Question: I have a problem with my website. It's based on PHPBB3 Forum and I need solution for this problem: People can't see scrollbars in all components on my website. The scrollbar itself exists but it's invisible, like his opacity is somehow set to 0. For instance, there is no visible scrollbars on shoutbox in this screenshot, but you can still scroll by grabbing this white space and dragging it up and down (like having an invisible scrollbar xd):

On Firefox everything is fine, but on Chrome and Opera( and engine) is not.
I don't know what possibly can make this, so I'm searching for some solution.
Thanks in advance for any help.
Best regards,
Areen.
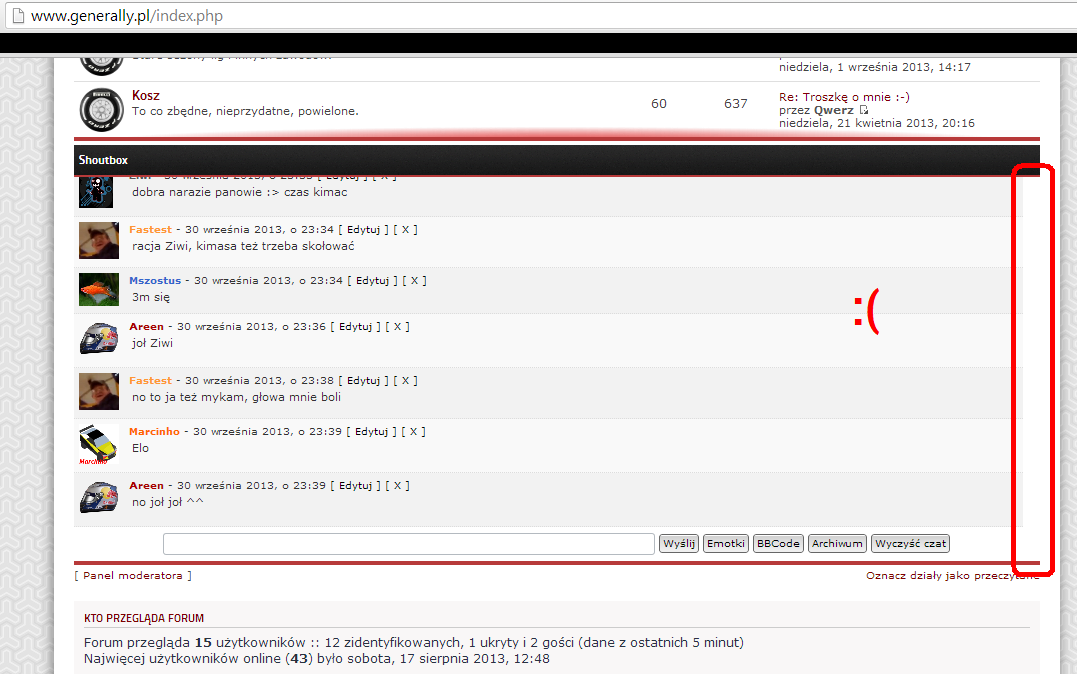
Answer: On your body element's CSS, there is a webkit property;
'''
-webkit-transform: rotate(-0.0000000001deg);
'''
It is right here in your stylesheet on line 36:
<URL>
'''
body {
/* Text-Sizing with ems: http://www.clagnut.com/blog/348/ */
font-family: Verdana, Helvetica, Arial, sans-serif;
color: #828282;
background-color: #FFFFFF;
/*font-size: 62.5%; This sets the default font size to be equivalent to 10px */
font-size: 10px;
margin: 0;
padding: 0;
-webkit-transform: rotate(-0.0000000001deg);
}
'''
Unchecking this property in Chrome's inspector (F12) makes your scrollbar show up. My guess is that the original designer wanted to hide the scrollbar, so a very slight offset made it disappear. just comment out or delete this section and you will be fine.
Sorry I gave a quick answer earlier without actually trying it. I have deleted that post. This answer WILL work for Chrome. It should also work for Opera, though I don't have Opera installed on any of my computers. According to this Sitepoint article from May of last year, Opera implemented webkit extensions (but it doesn't list webkit-transform specifically):
<URL>